Aerial crown-view tile of a tropical tree (Barro Colorado Island, Panama), acquired 20250715:
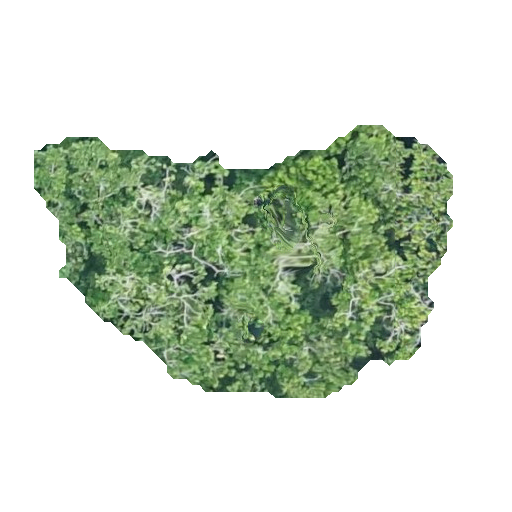
Species: Anacardium excelsum
GBIF accepted scientific name: Anacardium excelsum
Crown area: 121.443 m²